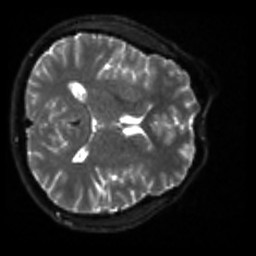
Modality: sbref
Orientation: axial
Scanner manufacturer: siemens
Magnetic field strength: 3 T
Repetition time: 4 s
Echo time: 0.0594 s